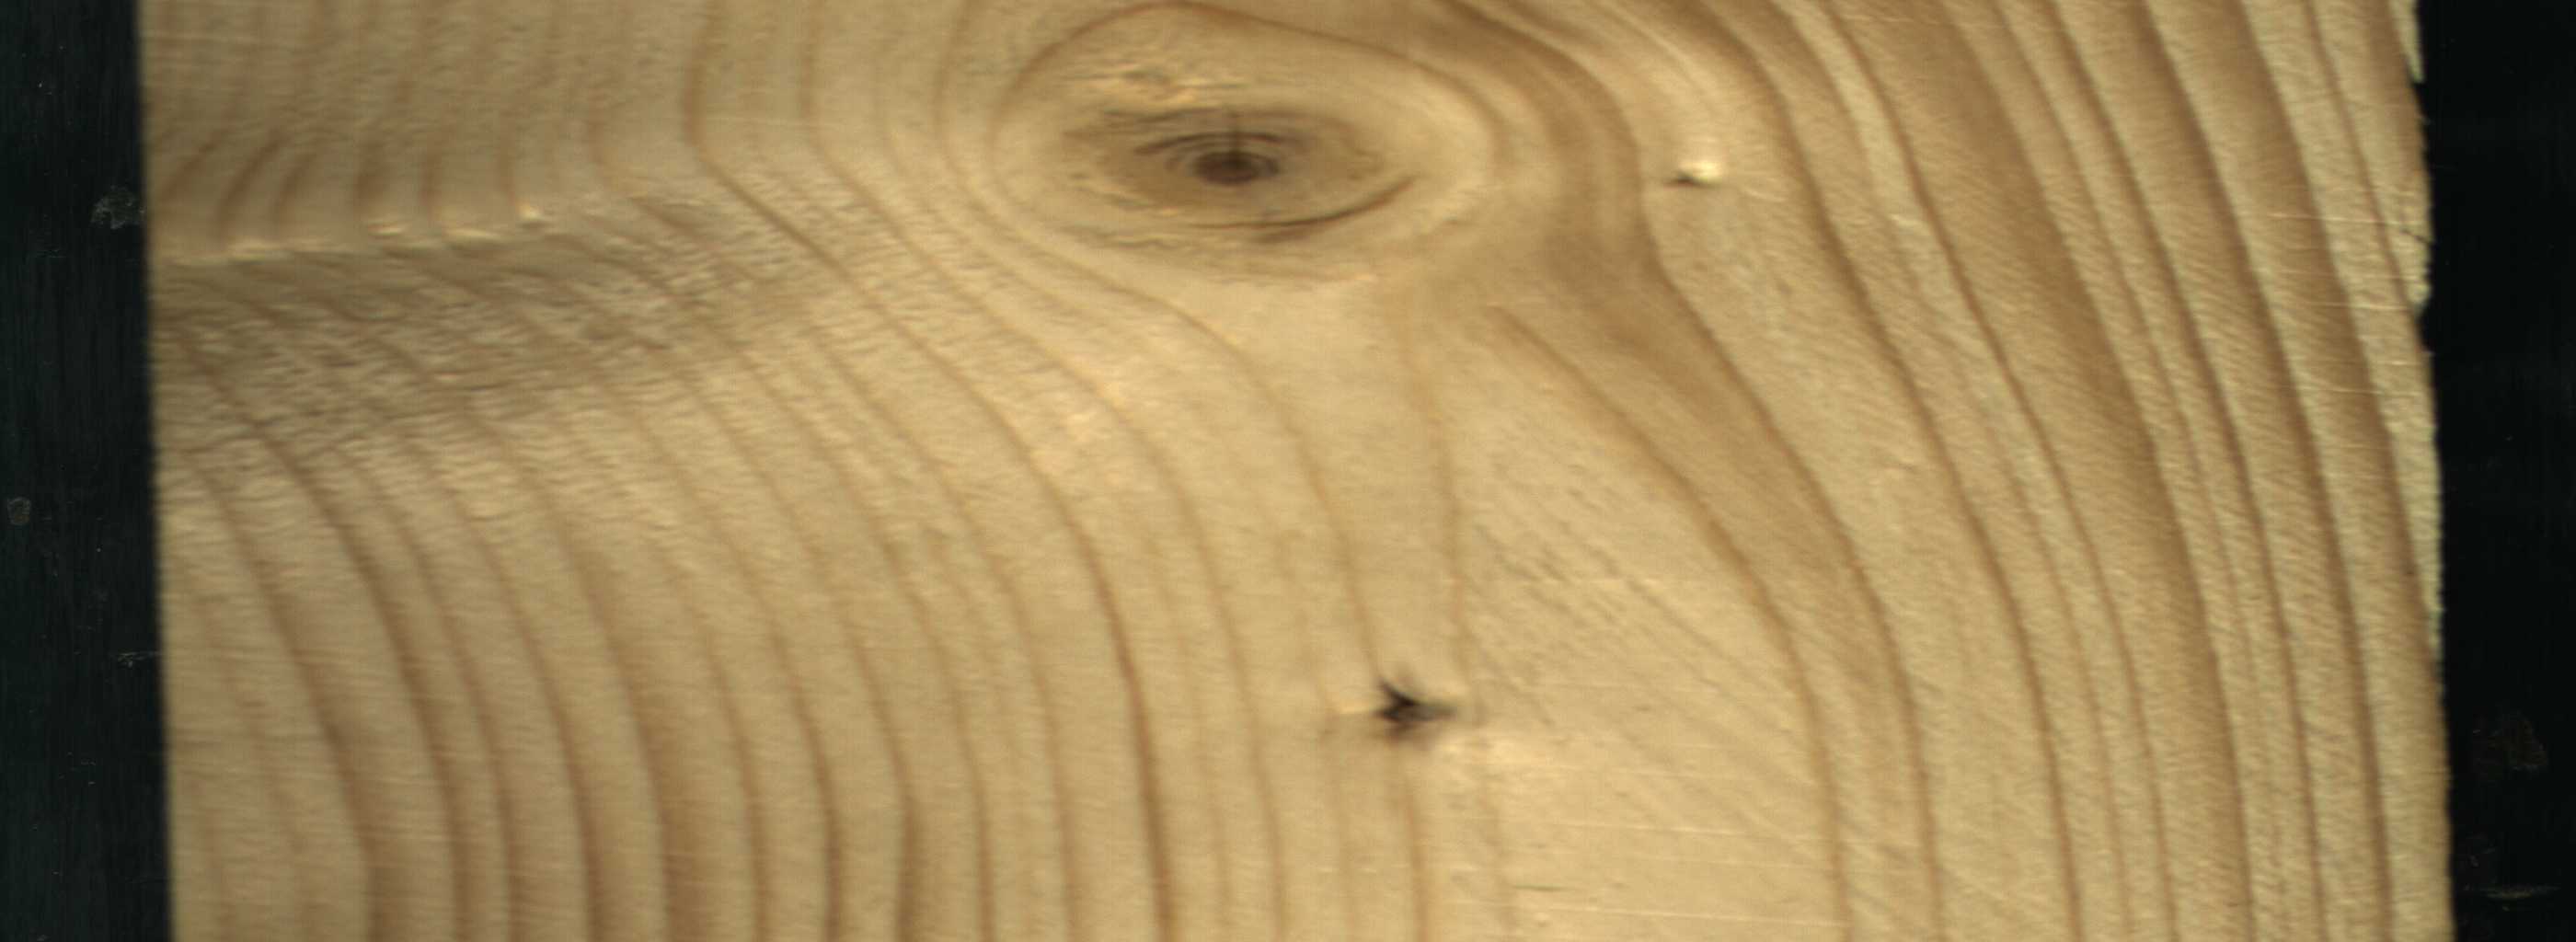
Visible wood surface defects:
Dead_Knot
Live_Knot